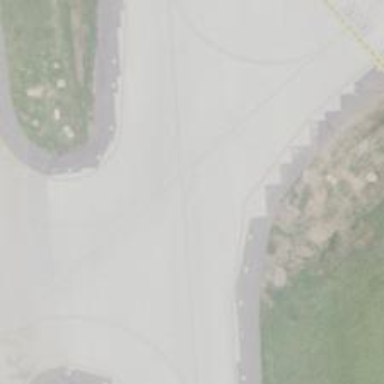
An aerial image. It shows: Image of taxiway at airport.